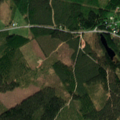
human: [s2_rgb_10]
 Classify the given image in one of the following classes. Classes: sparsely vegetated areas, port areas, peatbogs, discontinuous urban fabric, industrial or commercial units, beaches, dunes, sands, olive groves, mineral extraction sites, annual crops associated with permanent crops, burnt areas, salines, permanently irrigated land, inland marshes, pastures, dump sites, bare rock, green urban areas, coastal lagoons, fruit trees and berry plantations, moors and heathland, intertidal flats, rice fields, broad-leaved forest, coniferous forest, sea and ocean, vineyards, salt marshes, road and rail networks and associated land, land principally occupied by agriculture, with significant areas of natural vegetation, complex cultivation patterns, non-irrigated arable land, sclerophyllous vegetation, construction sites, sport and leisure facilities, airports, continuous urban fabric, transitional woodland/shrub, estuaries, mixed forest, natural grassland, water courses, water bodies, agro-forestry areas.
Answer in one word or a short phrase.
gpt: land principally occupied by agriculture, with significant areas of natural vegetation, coniferous forest, mixed forest, transitional woodland/shrub